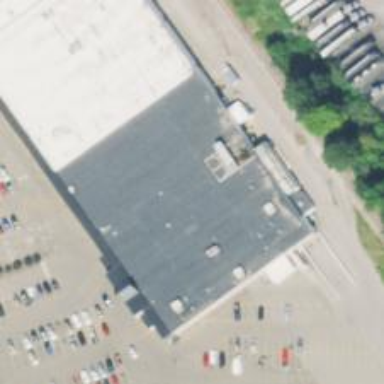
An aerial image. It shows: Supermarket.